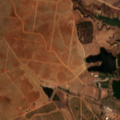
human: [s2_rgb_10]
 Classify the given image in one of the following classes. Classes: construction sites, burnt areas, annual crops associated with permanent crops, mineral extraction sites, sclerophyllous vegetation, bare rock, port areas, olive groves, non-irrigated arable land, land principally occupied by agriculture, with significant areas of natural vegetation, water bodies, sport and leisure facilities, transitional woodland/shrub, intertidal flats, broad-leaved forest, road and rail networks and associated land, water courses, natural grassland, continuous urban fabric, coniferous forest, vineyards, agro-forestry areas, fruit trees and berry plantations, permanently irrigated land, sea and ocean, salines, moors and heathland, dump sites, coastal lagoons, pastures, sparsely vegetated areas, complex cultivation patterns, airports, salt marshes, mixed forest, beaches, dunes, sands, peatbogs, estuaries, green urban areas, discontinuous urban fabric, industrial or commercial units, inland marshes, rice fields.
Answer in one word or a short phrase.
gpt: non-irrigated arable land, vineyards, olive groves, water bodies